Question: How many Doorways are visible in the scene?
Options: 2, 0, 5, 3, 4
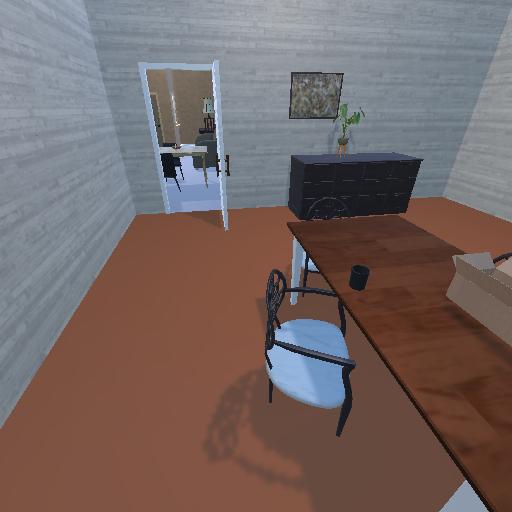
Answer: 2